Question: I have my viewControllers like this:
---
'''
startViewController ------> menuViewController
\ ------> ImportantViewController
'''
---
From 'startMenu' I pushed 'menuView' then I pushed again 'importantView', on that I have made 'importantView' as my rootViewcontroller for it to become my parent view like as below:
'''
UINavigationController *navControl = [[UINavigationController alloc] initWithRootViewController: vc];
[self presentModalViewController: navControl animated: YES];
'''
From that I pushed view after 'importantView' via:
'''
[self.navigationController pushViewController:vc animated:YES];
'''
Now my prob is like this:

'ImportantVIew' as my 'rootView' pushed to 'menuView' pushed to 'ViewA' then pushed to View B then option whether to return to 'menuView' or return to 'ViewA'.
My is:
I want to make my 'ViewB' as a rootView, then when I go to 'ImportantView' it will then return it to as 'rootView'. Is it possible to have 2 rootView? Or I need to just replace each other?
Help would be much appreciated. Thanks.
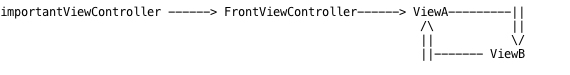
Answer: What is the reason for changing the root view controller all the time?
With viewA and viewB calling in circle you would build up an endless stack of view controllers. That is probably not what you want to do.
Take a step back and re-think what you are trying to achive. Do you just want to change between viewA and viewB? In that case you sould go for a different architecture/pattern than the usual pushViewController thing. Read a bit about removeFromParentViewController or transitionFromViewController:toViewController:. Or get familiar with manipulating the chain of view controllers yourself. Those things might help achieving the user experience that you want to create without building up an endless stack of view controllers.